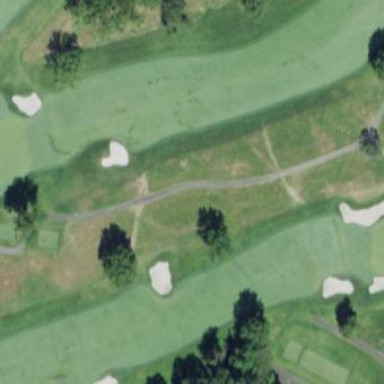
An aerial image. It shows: Area of rough grass used for golf.